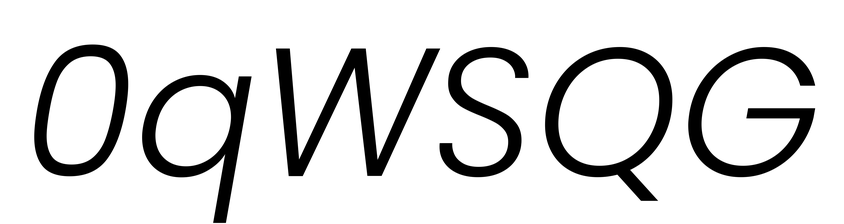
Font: Poppins-LightItalic